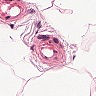
Metastatic tissue present: no